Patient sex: F
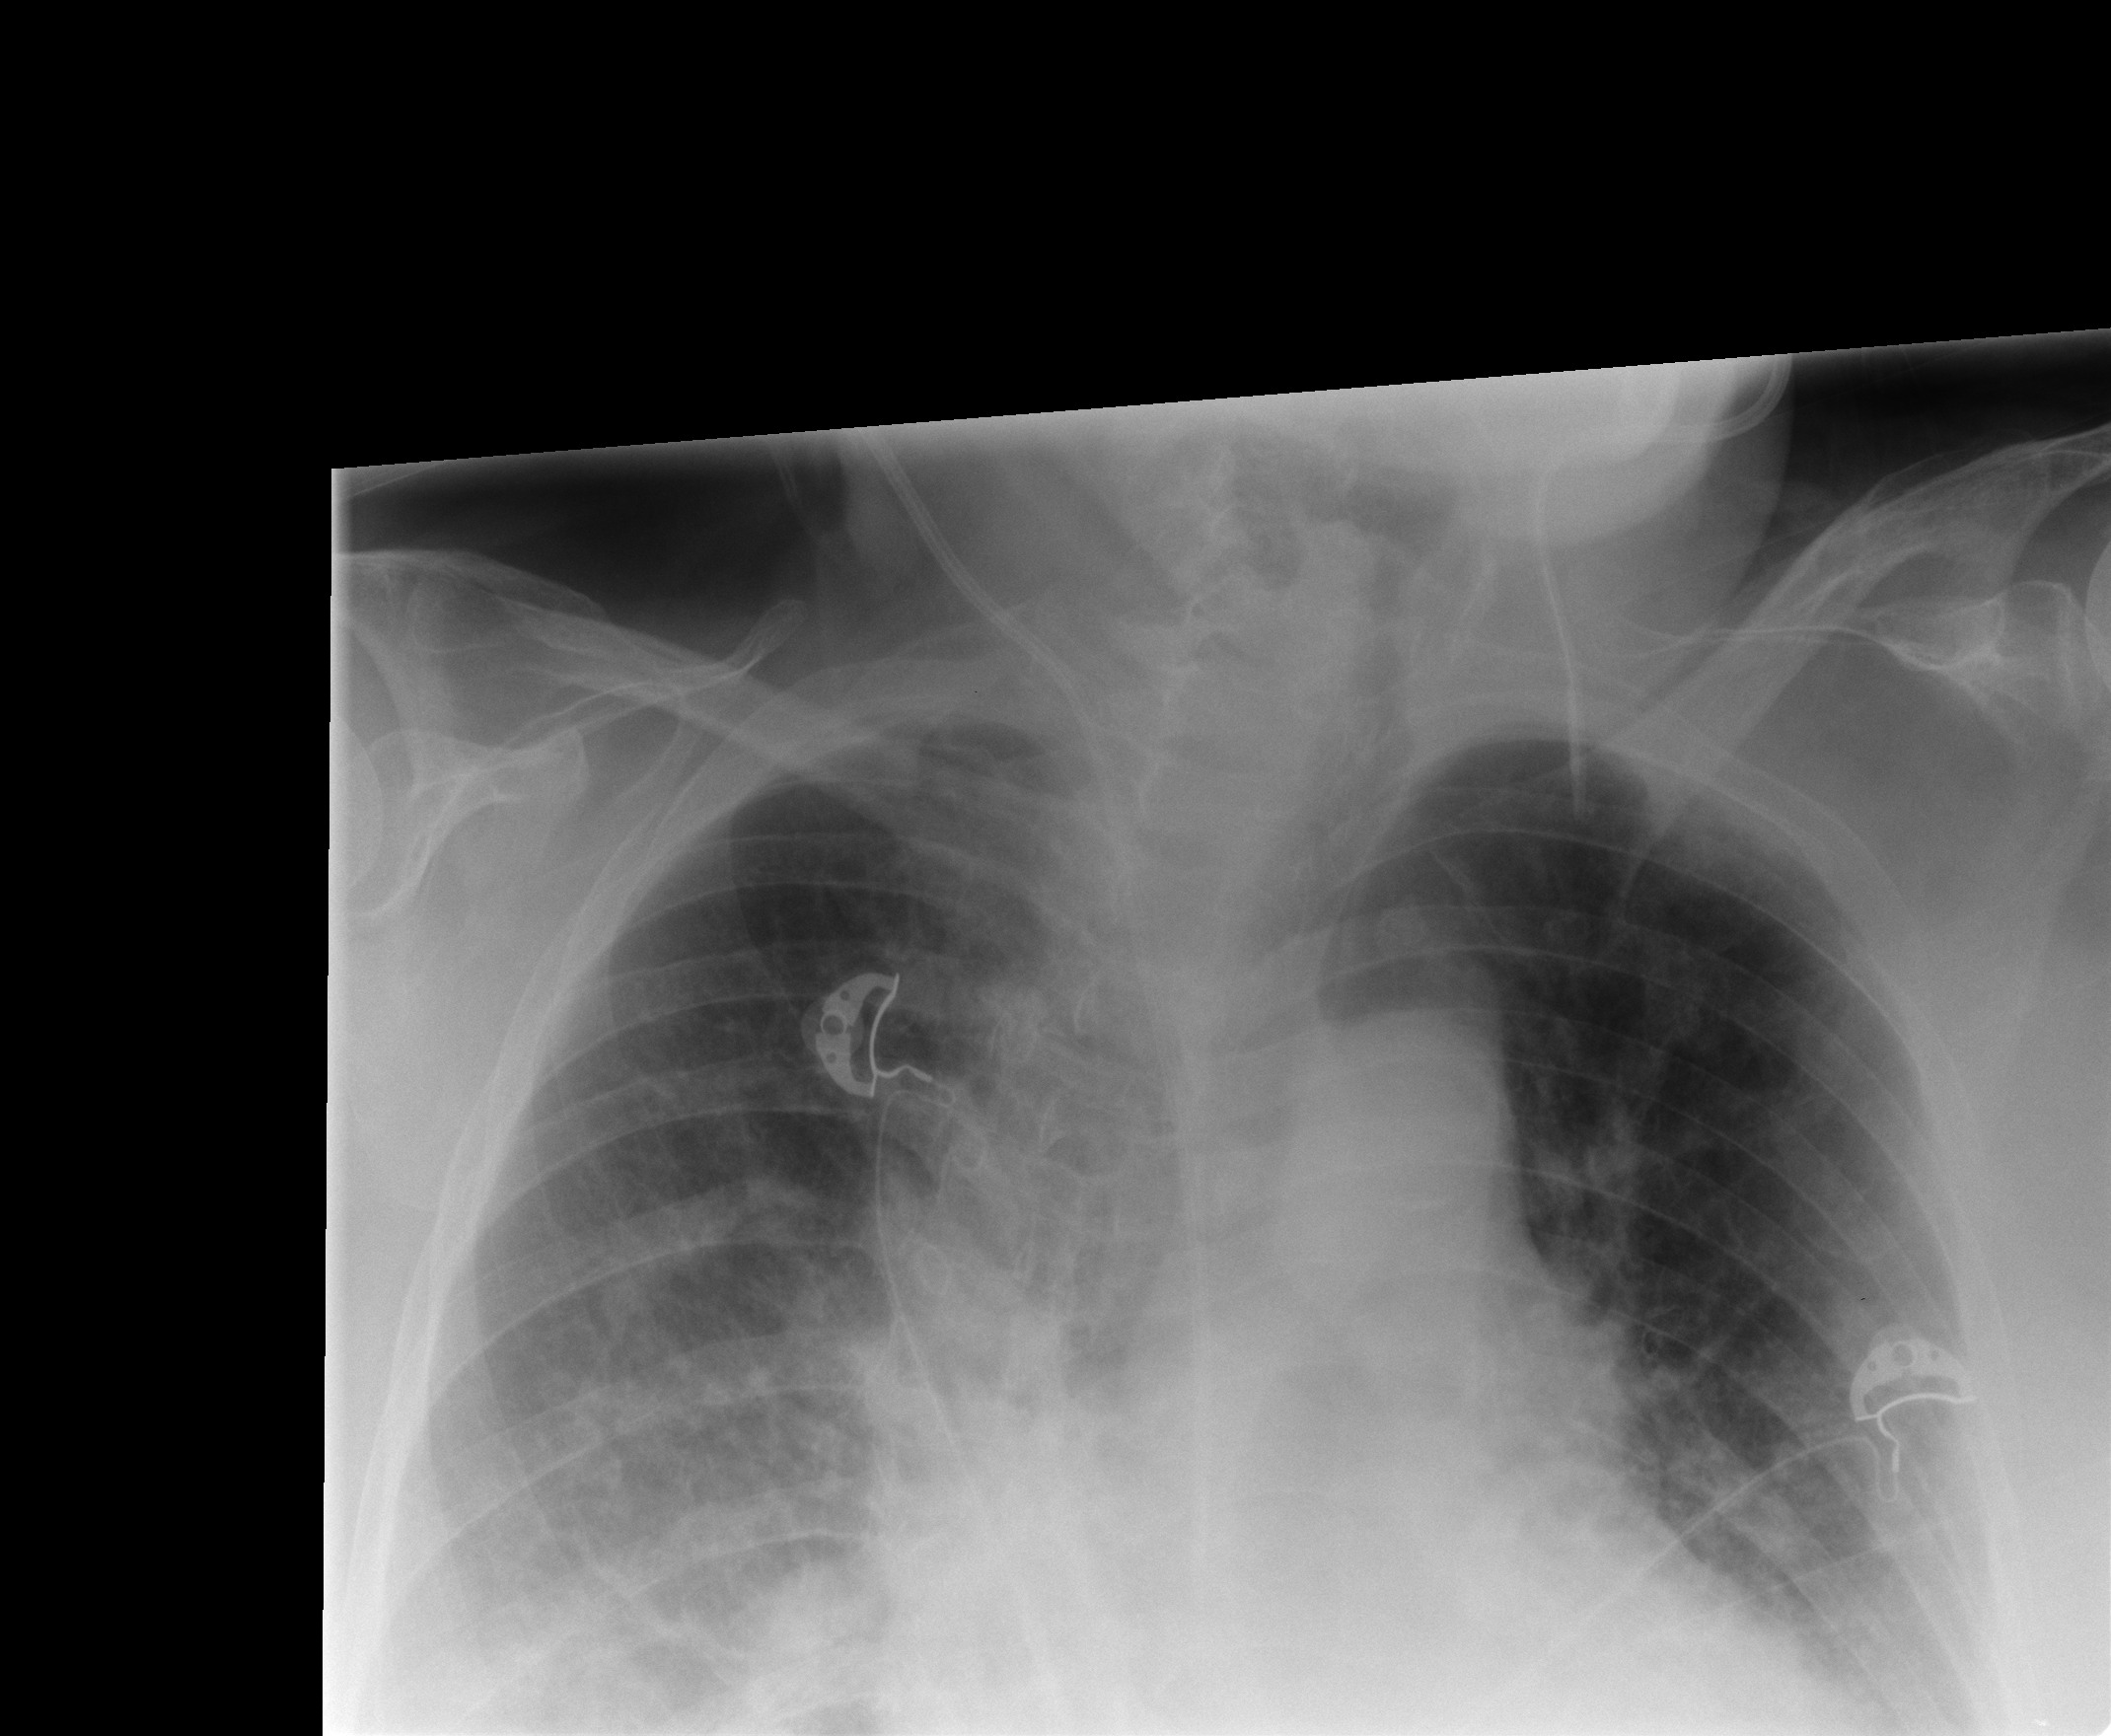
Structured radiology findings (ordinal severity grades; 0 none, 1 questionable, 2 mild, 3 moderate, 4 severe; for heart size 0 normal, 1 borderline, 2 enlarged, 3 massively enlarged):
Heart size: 1
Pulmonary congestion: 0
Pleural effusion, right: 2
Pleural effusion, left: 0
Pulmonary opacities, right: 2
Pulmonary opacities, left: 1
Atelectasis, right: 2
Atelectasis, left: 0